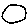
Label: moon